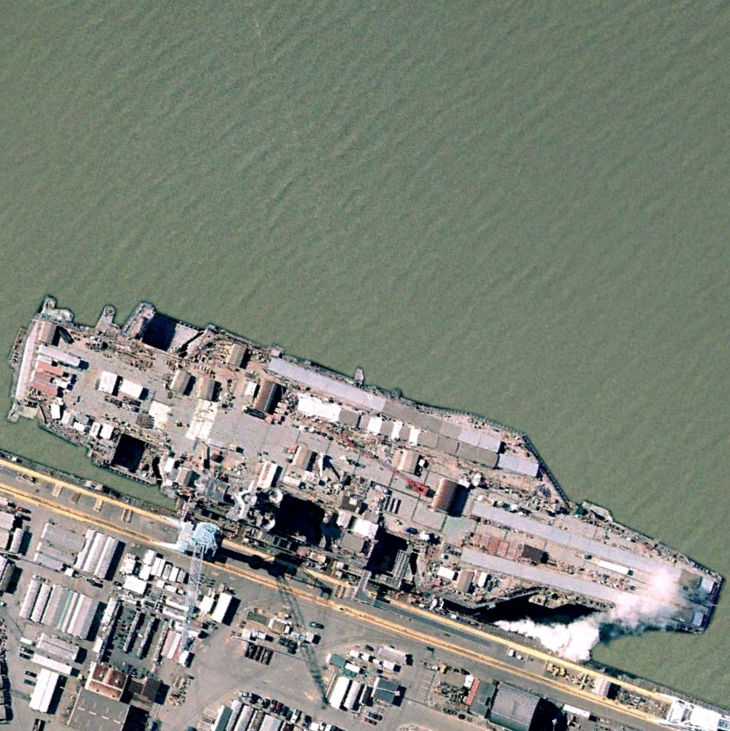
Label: aircraft_carrier